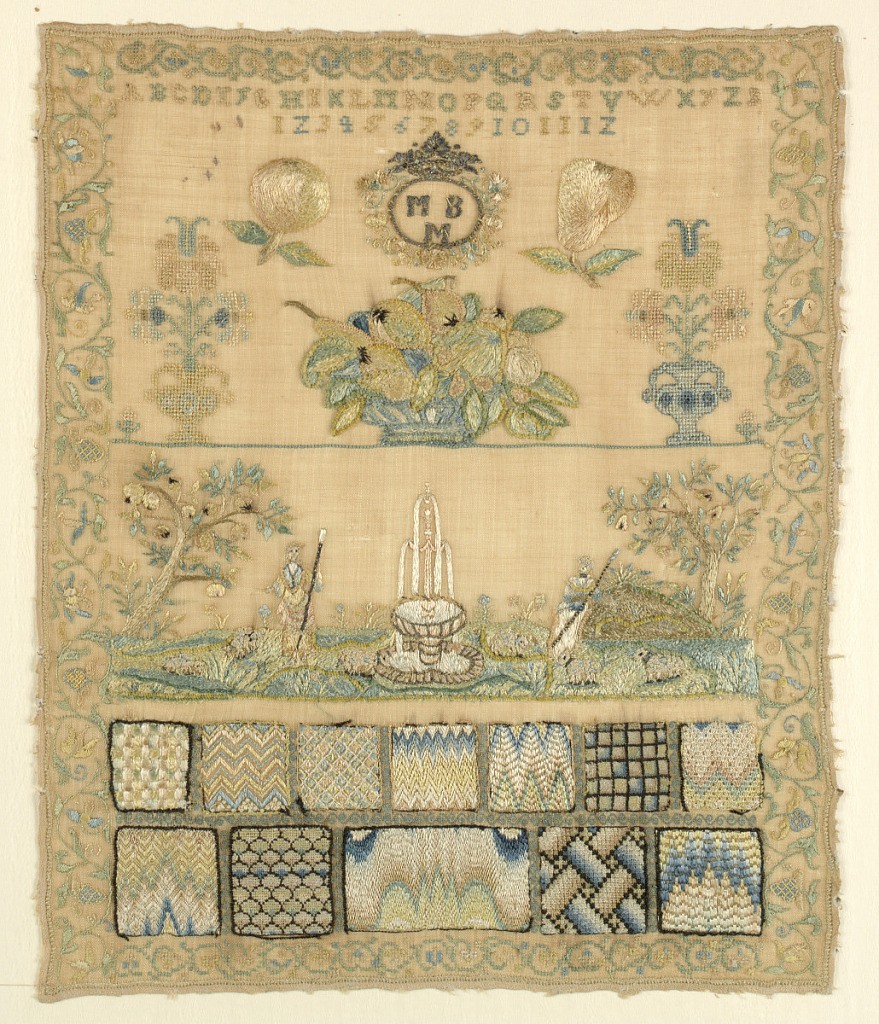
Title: Sampler
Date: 18th century
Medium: silk, flat metal, and metal-wrapped silk embroidery on linen foundation Technique: embroidered in stem, cross, satin, back, rococo and couching stitches on plain weave foundation
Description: Alphabet, initials in cartouche, pastoral scene with two shepherdesses, sheep, and a fountain with twelve patterns at bottom.